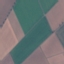
Land use / land cover: AnnualCrop